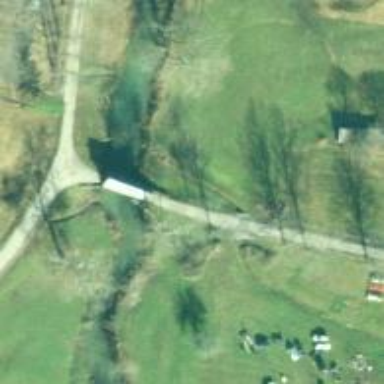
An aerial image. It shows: Covered bridge on residential road.